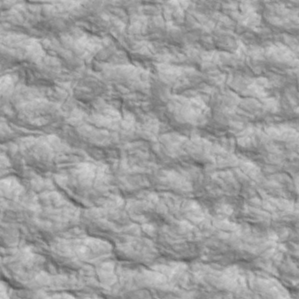
Label: non_frost